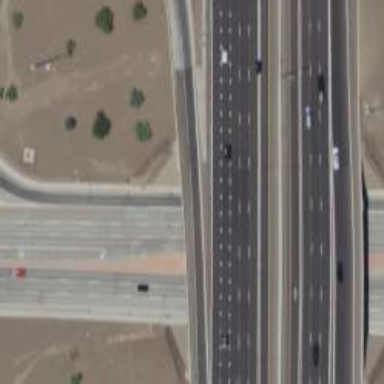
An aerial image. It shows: Bridge on motorway link.